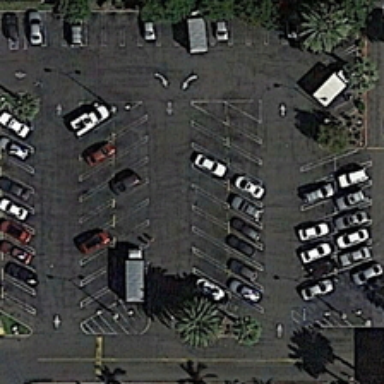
Cars and trucks are parked in the parking lot .